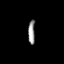
Tissue: prostate
Cell type: T cells
Senescence score: 0.7017
Nuclear area (px): 161
Mean DAPI intensity: 150.41